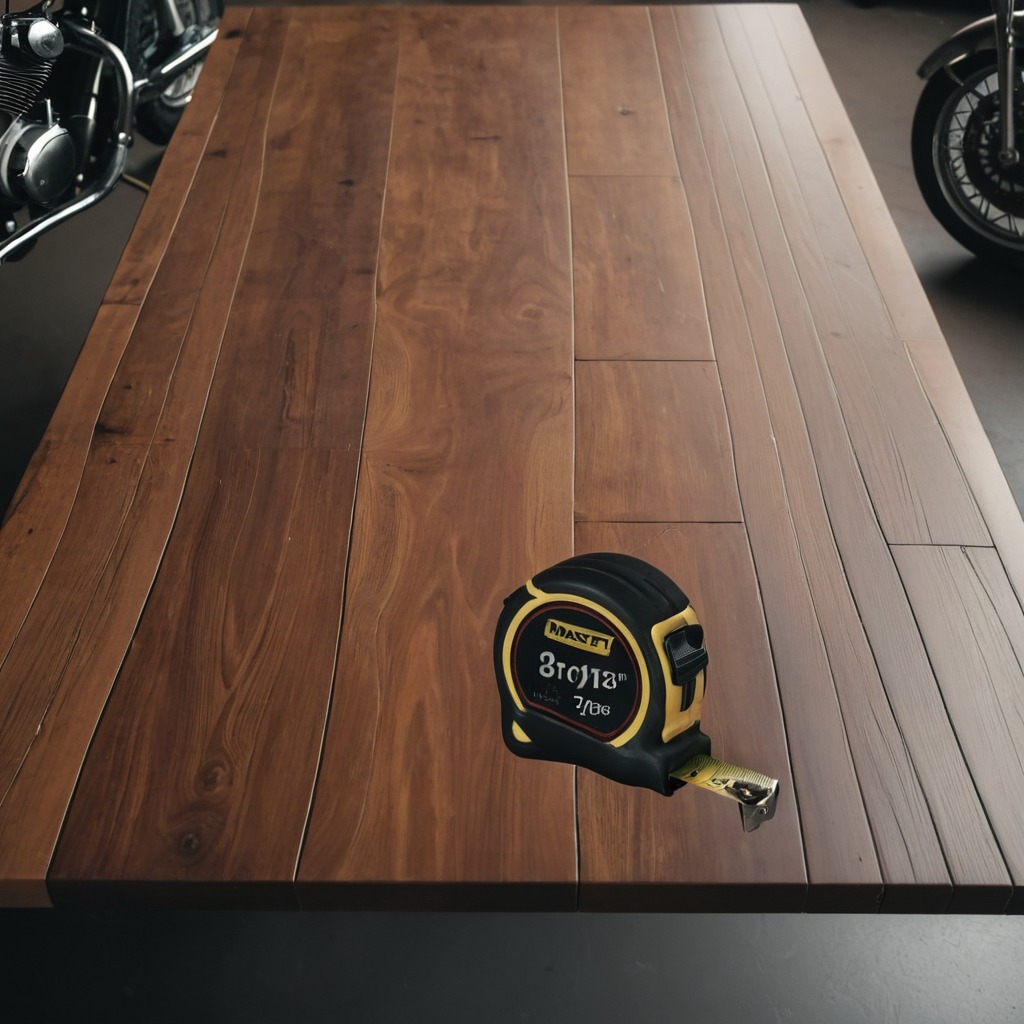
A measuring tape is lying on an oil-spilled wooden table in a vintage motorcycle garage.